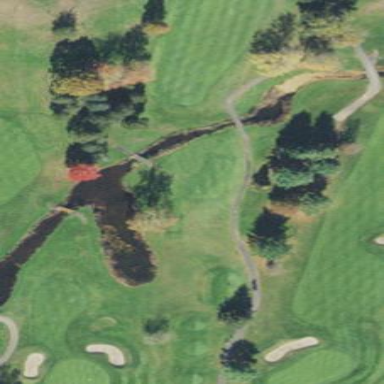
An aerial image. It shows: Scenic view of water hazard on golf course. The natural water feature adds beauty to the landscape.